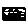
Label: hexagon